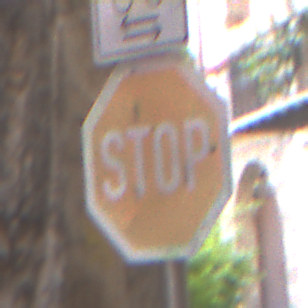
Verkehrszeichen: Stop
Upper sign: RichtungsangabeDurchPfeile9
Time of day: Midday
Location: Outdoor (Urban)
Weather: PartlyCloudy
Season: NotSpecified
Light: Natural